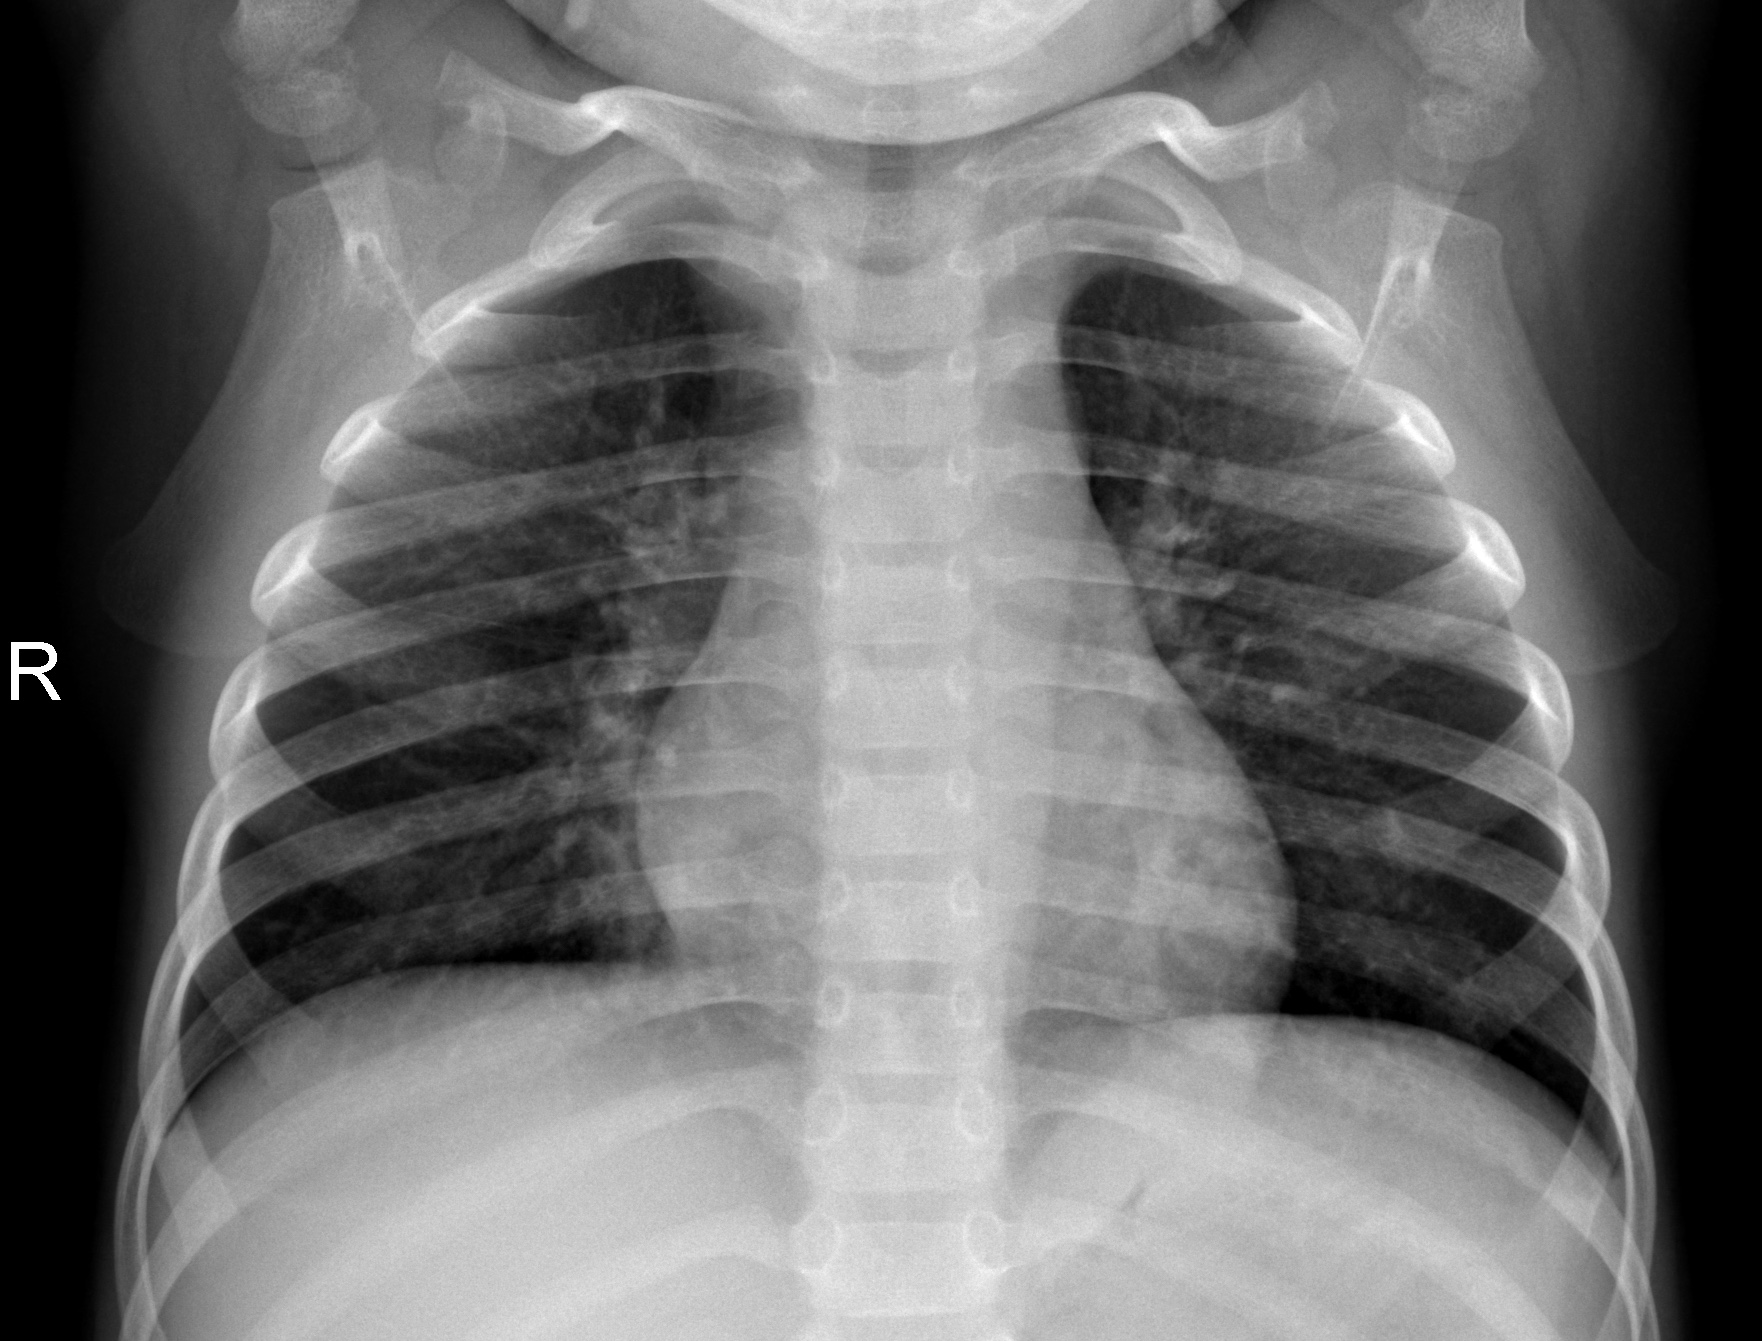
Diagnosis: NORMAL